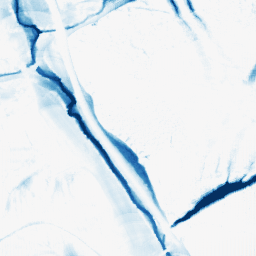
Category: morphological
Decomposition family: morphological_ellipse
Decomposition parameters: operation: closing
width: 20
height: 50
Upsampling method: fft_zeropad
Upsampling parameters: scale: 4
Upsampling scale: 4